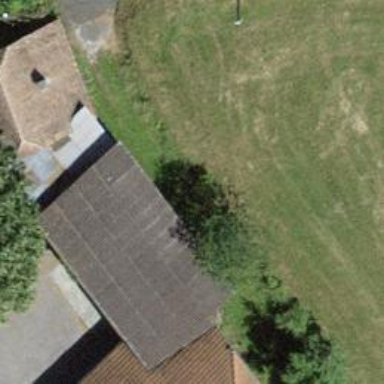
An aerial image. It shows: Shed building.